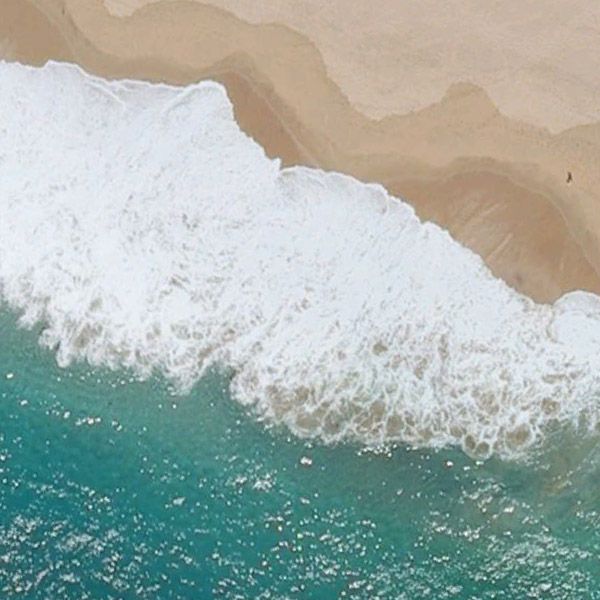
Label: Beach